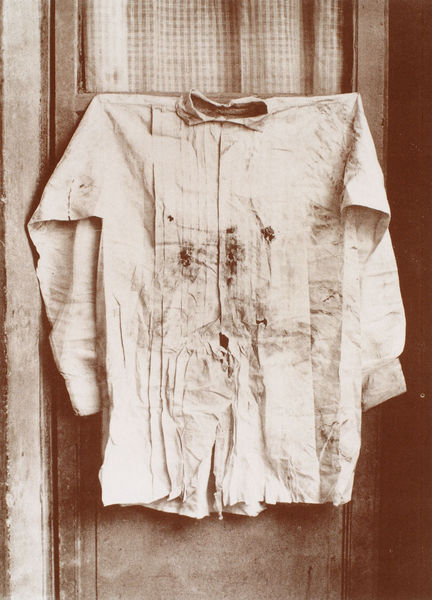
Titel: Das Hemd des Kaisers Maximilian nach seiner Erschießung
Künstler: Francois Aubert
Institution: Sammlung S. Kakou
Schlagwörter: weiß, braun, fenster, holz, tür, vordergrund, muster, hemd, arm, bluse, falten, kleidung, kragen, rahmen, ärmel, stoff, relief, moderne, sepia, curtain, white, window, blouse, formal, gardine, old, plastik, knopfleiste, foto, fotografie, schmutz, hängen, löcher, photo, flecken, dreck, spanish, plissee, aufgehängt, drawing, gips, objekt, glass, door, dreckig, verschmutzt, zerknittert, biesen, war, cloth, american, shade, asian, native, native american, hängt, clothing, hanging, textilie, shirt, torn, photograph, russian, dirty, objektkunst, mud, sleeves, gun, totenhemd, schusslöcher, blood, wound, european, shoot, pleats, shot, hang, used, stain, stains, bullet, original, holes, tattered, gingham, bloody, verschnutzt, öcher, filthy, filth, tack, bullt, bullet holes, man's shirt, hidge, soiled, ditry, af, wrikled, old shirt, hanging on wall, hanging on door, dirth